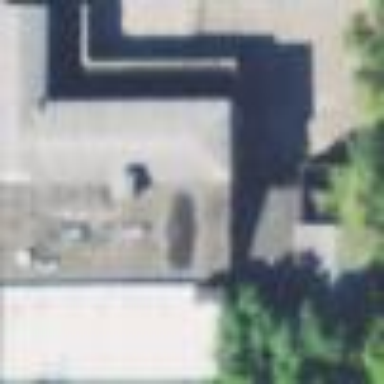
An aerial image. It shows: Building.